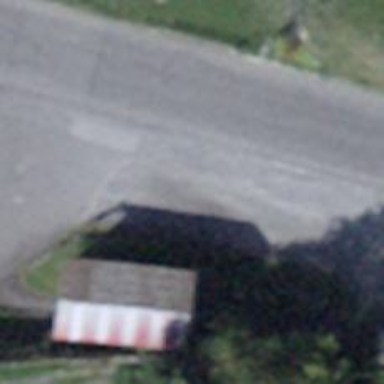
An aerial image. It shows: Bus stop with platform for public transport.